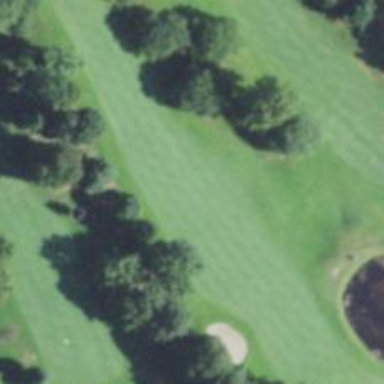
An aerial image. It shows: Golf hole.